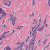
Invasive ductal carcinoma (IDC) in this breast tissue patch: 1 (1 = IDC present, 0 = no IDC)